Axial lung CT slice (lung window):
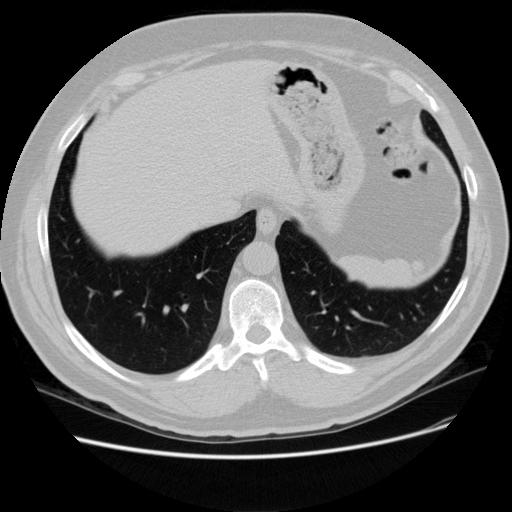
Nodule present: no